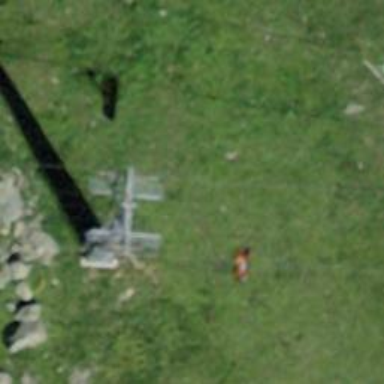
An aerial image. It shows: Pylon for aerialway.